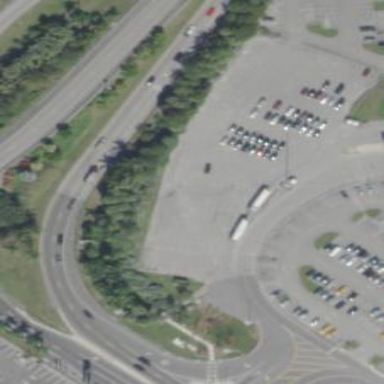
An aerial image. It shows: Parking area designed as staging area for tandem trailers.